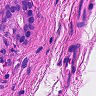
Metastatic tissue present: yes